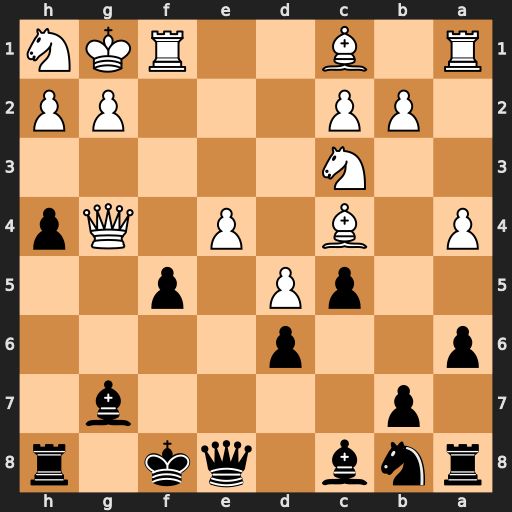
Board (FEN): rnb1qk1r/1p4b1/p2p4/2pP1p2/P1B1P1Qp/2N5/1PP3PP/R1B2RKN
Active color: b
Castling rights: -
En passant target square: -
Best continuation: Bd4+ Nf2 fxg4